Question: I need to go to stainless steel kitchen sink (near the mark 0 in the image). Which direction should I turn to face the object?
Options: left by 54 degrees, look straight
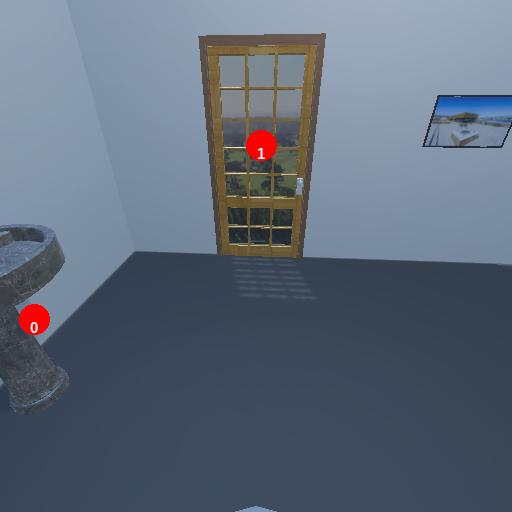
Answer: left by 54 degrees